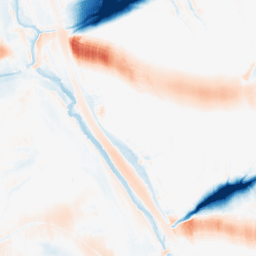
Category: morphological
Decomposition family: morphological_ellipse
Decomposition parameters: operation: average
width: 50
height: 20
Upsampling method: cubic_catmull_rom
Upsampling parameters: scale: 4
Upsampling scale: 4